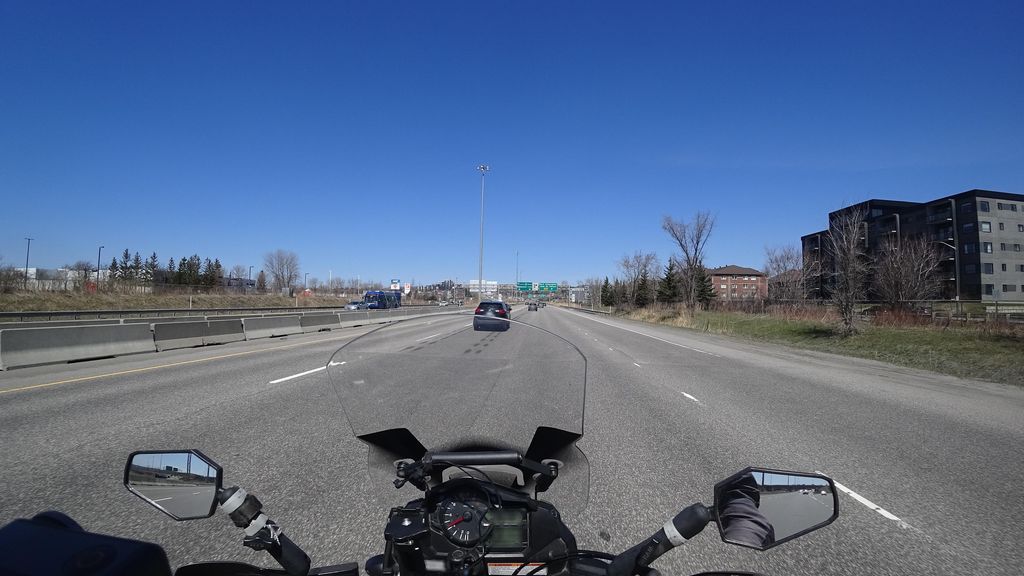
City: quebec_city